Field crop: tomato
Growth stage: 2
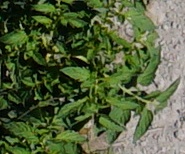
Species: tomato